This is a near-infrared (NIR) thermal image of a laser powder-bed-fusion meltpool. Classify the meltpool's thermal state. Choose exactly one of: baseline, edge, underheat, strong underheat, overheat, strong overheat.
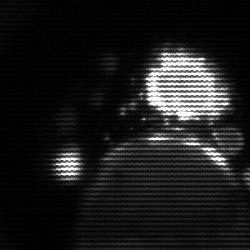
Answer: baseline